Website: walmart
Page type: billing-address
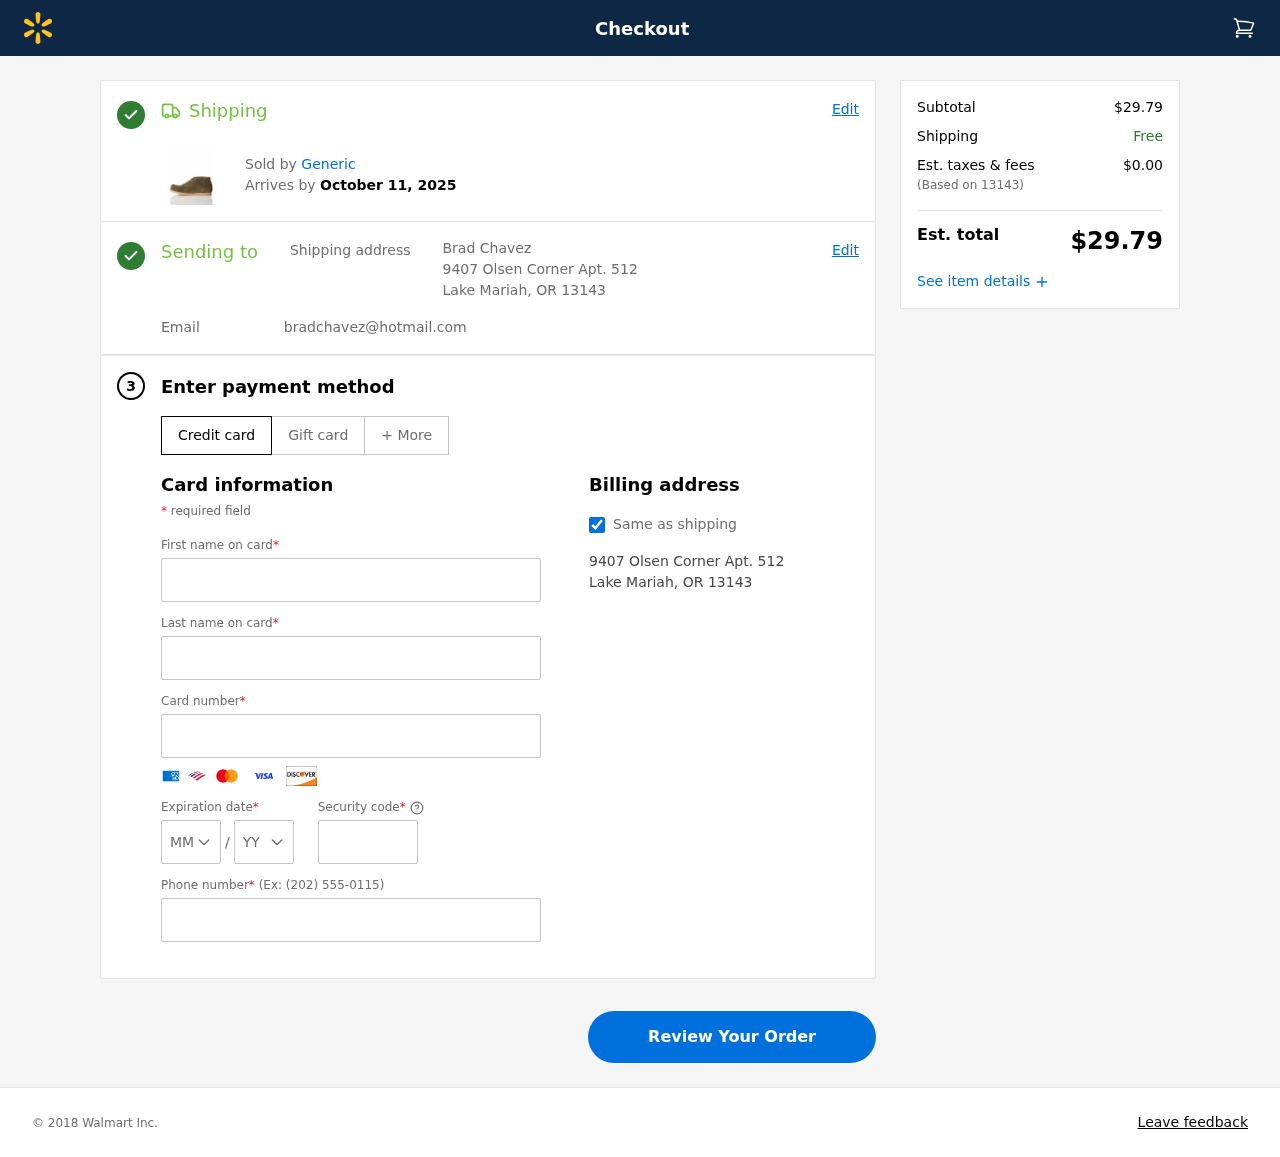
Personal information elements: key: PII_CARD_CVV
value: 162
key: PII_CARD_EXPIRY_MONTH
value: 11
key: PII_CARD_EXPIRY_YEAR
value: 28
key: PII_CARD_NUMBER
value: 6577 9519 2898 3117
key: PII_CITY_STATE_ZIP
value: Lake Mariah, OR 13143
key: PII_EMAIL
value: bradchavez@hotmail.com
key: PII_FIRSTNAME
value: Brad
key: PII_FULLNAME
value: Brad Chavez
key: PII_LASTNAME
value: Chavez
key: PII_PHONE
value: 5907845245
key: PII_POSTCODE
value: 13143
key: PII_STREET
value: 9407 Olsen Corner Apt. 512
Product elements: key: PRODUCT1_BRAND
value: Generic
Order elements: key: ORDER_DELIVERY_DATE
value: October 11, 2025
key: ORDER_SUBTOTAL
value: $29.79
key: ORDER_TAX
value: $0.00
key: ORDER_TOTAL
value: $29.79